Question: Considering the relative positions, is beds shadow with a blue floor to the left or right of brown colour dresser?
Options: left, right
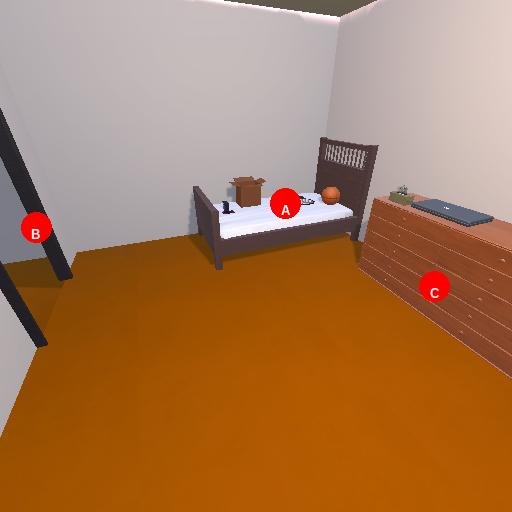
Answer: left